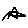
Label: star